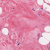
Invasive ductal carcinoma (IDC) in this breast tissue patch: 0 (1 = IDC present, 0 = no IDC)